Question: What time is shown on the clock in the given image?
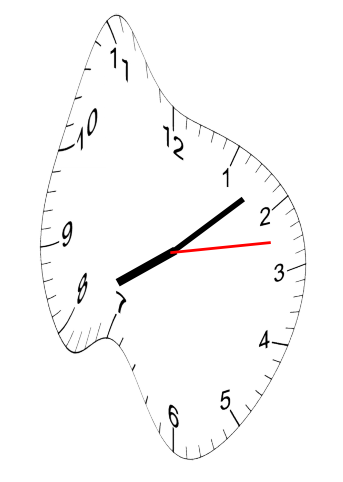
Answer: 08:08:13